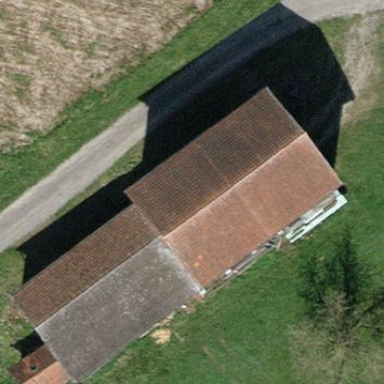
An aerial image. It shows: Farm auxiliary building with gabled roof.